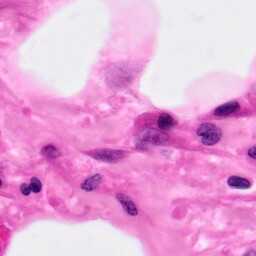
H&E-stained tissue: Pancreatic